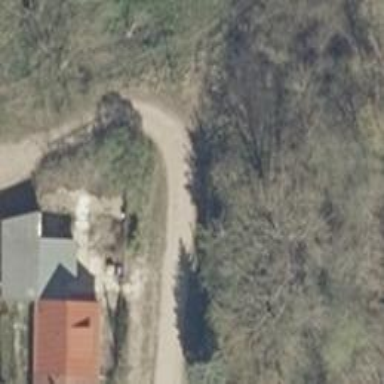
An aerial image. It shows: Residential road with compacted surface.